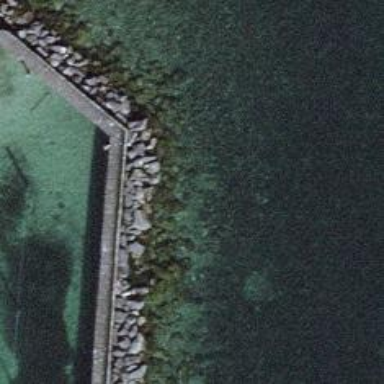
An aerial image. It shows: Man-made pier.